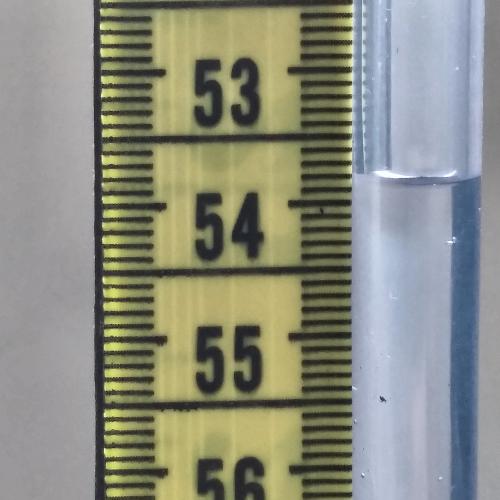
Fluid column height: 53.8 cm